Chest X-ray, AP view. Patient: 34 years old, sex F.
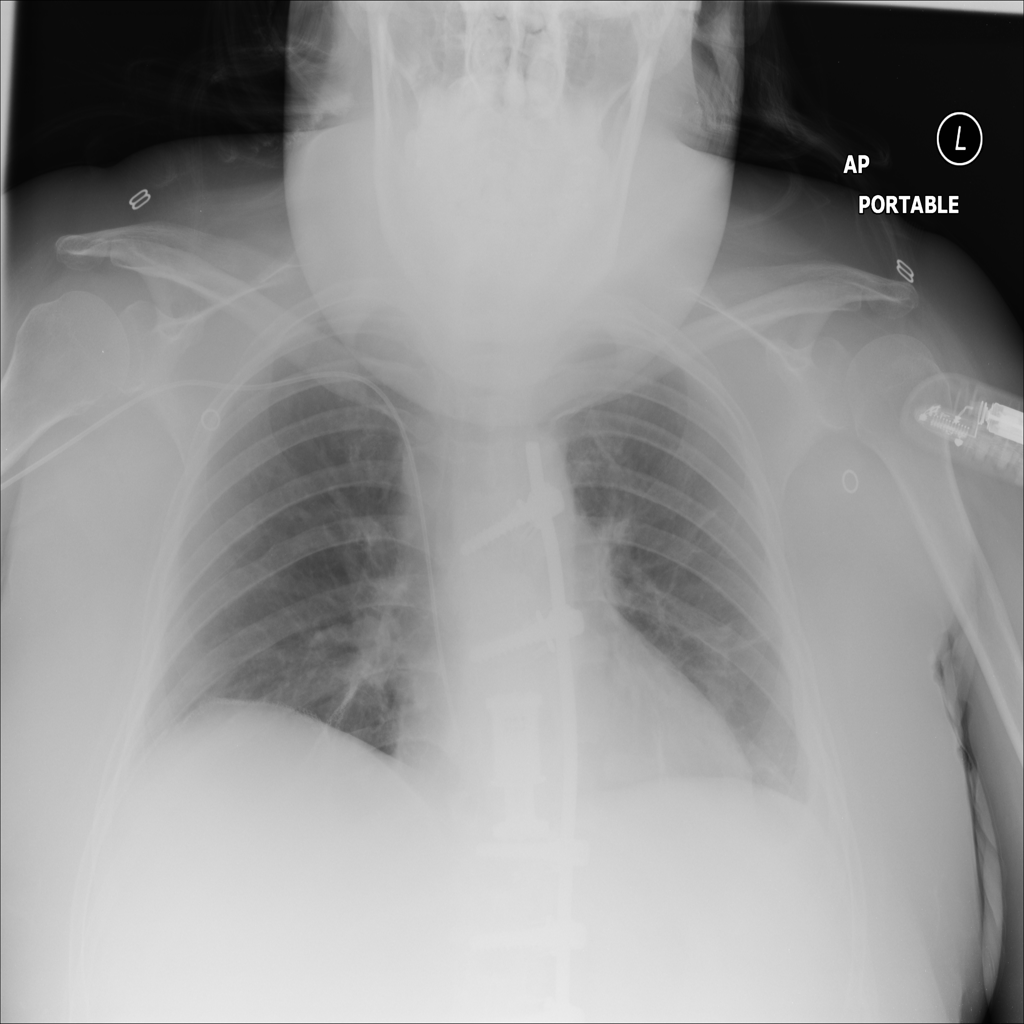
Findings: No Finding